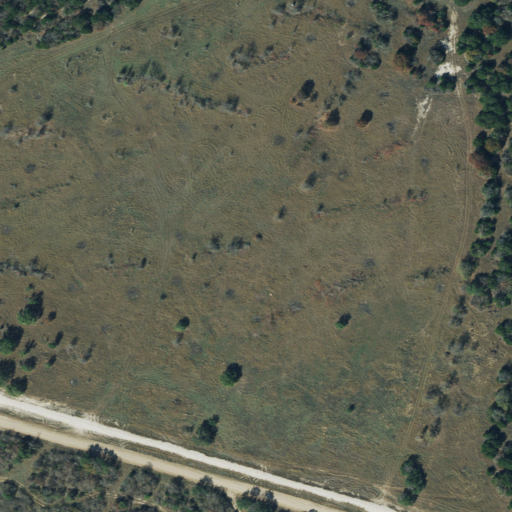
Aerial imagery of ridge(s) in Texas named Royalty Ridge containing grassland, shrub, and evergreen forest